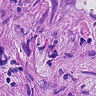
Metastatic tissue present: yes